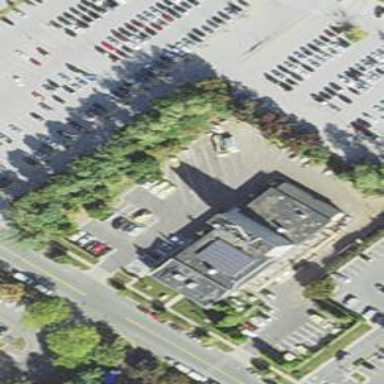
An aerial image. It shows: Parking space.